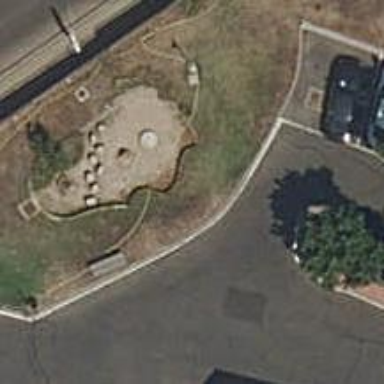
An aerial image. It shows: Beautiful fountain.